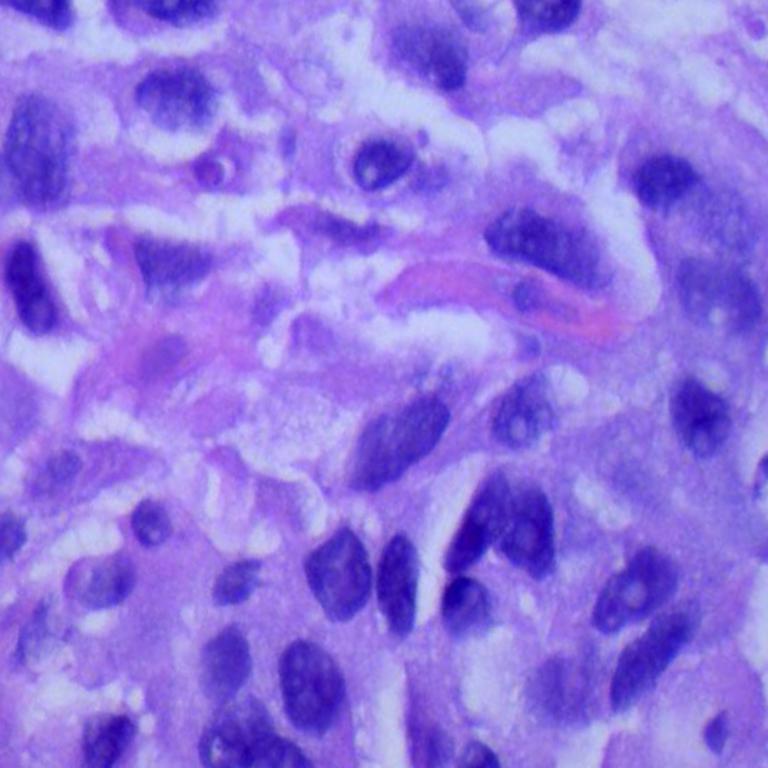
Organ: lung
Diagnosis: squamous carcinomas